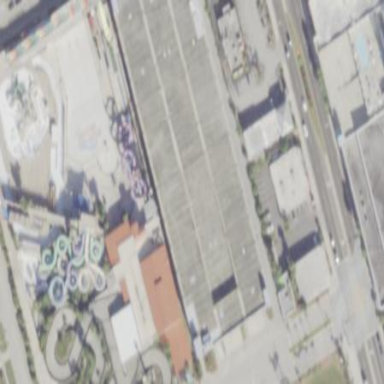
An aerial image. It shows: Theme park.